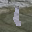
Label: 1